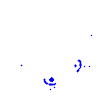
Particle: proton